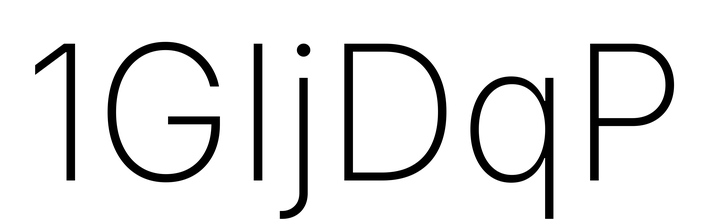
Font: Inter_ExtraLight